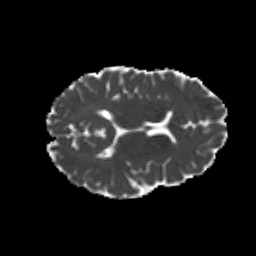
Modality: MD
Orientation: axial
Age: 23
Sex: female
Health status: healthy
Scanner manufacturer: philips
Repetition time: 7.386 s
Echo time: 0.08599 s